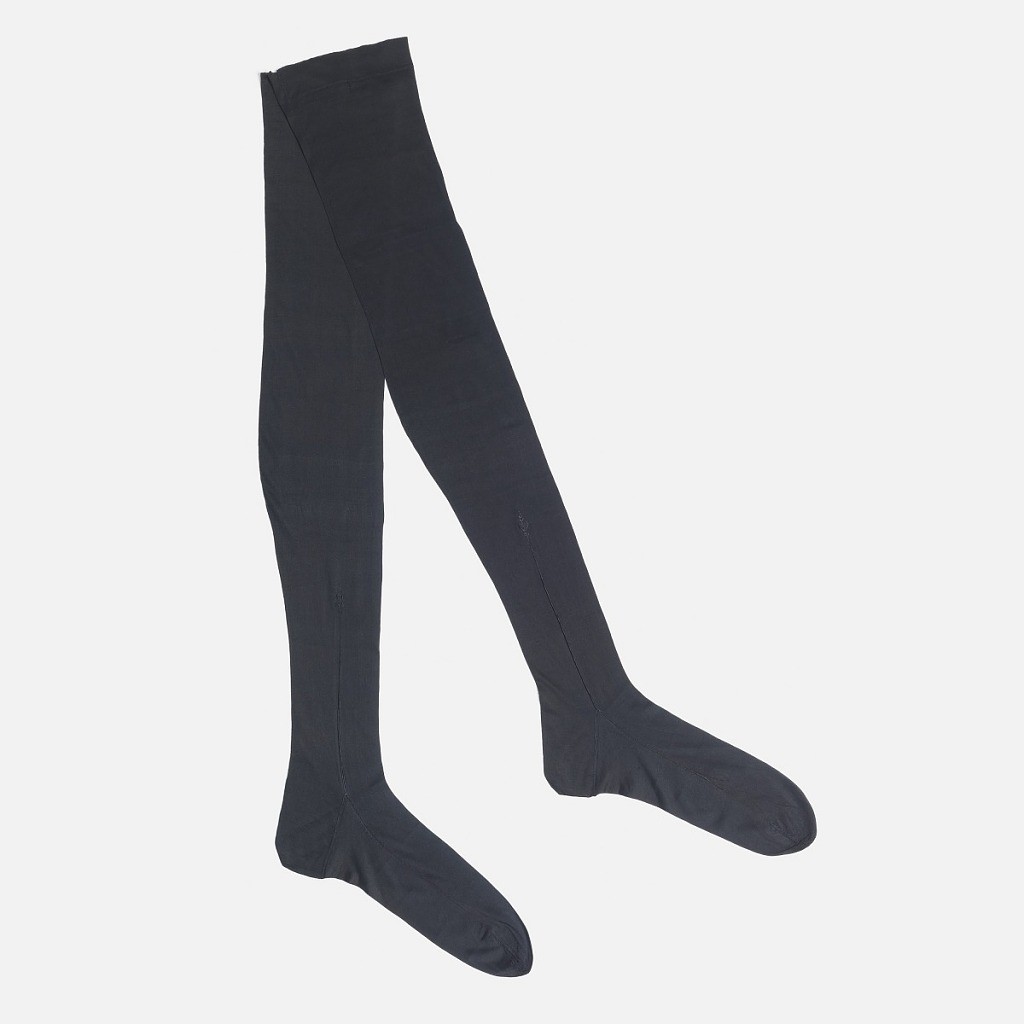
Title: Pair of Stockings
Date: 1850–1900
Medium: silk Technique: knitted Label: Knitted silk
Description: Pair of women's knitted black silk stockings.